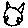
Label: cat